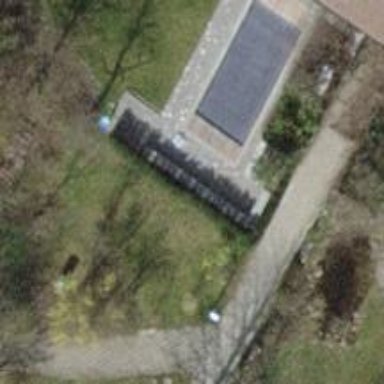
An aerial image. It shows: Swimming pool located in leisure land.